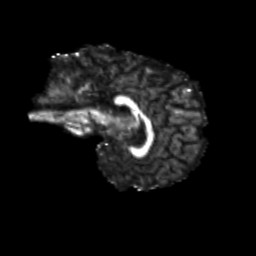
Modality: FA
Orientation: sagittal
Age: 14
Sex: female
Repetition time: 9.512 s
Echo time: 0.089 s